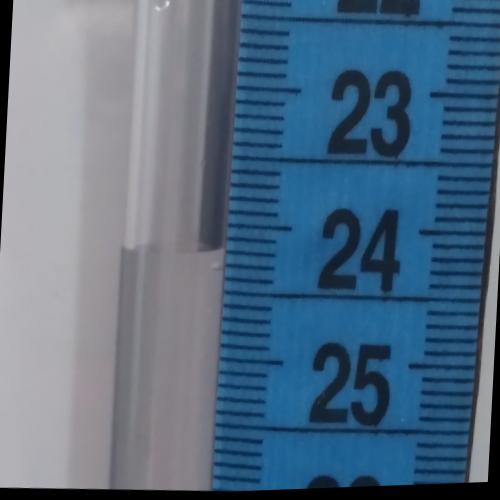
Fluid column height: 24.2 cm